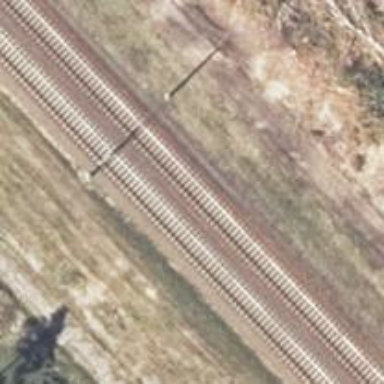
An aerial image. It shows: Milestone along the railway with catenary mast.